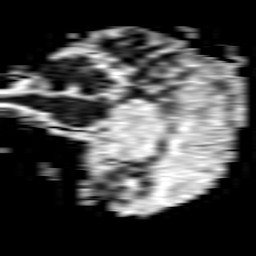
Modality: ADC
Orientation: sagittal
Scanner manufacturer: philips
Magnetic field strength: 1.5 T
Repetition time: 3.4 s
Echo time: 0.06922 s